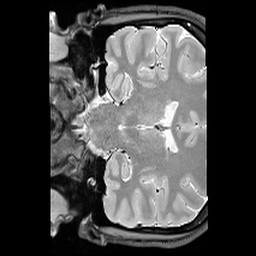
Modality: PDw
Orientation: coronal
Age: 21
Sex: female
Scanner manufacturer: siemens
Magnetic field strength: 3 T
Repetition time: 6.49 s
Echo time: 0.016 s